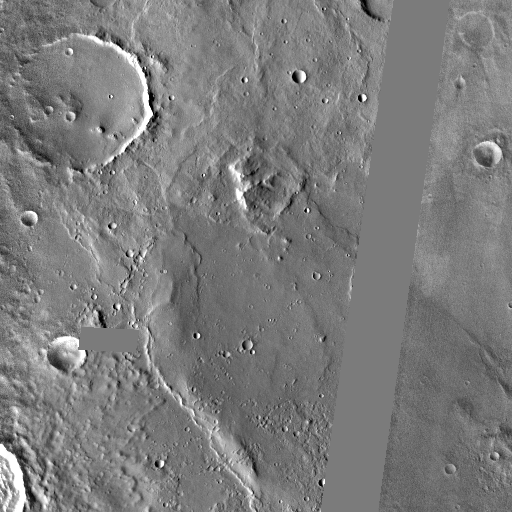
Crater classes present: Background, Other, Buried, Secondary